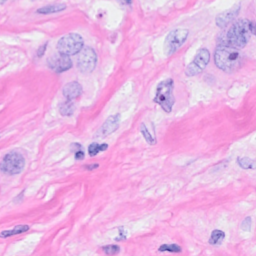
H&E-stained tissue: Breast